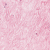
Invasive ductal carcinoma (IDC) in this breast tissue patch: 0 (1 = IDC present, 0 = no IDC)